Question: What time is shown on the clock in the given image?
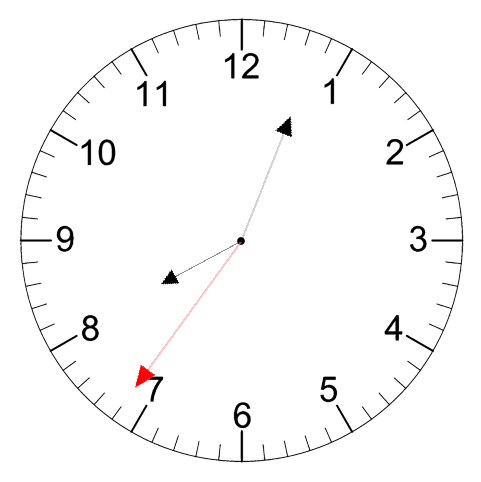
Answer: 08:03:36